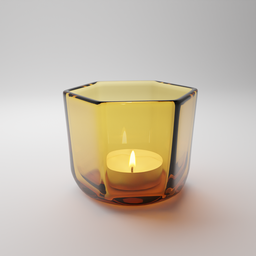
Label: decoration